Question: For a complete beginner like me, can anyone tell me how to just create sample demo application using "<URL>" in Android Studio version "0.8.6".
I have followed these mentioned steps in order to include the Android Sliding panel library
1) Download the latest stable release from the following location"<URL>"
2)extract the zip folder
From the you tube video "<URL>"
3)Created a folder in the root directory with name "libraries" (application name is "slidingPanelTesting2")
4)Copied the extracted directory in to the folder libraries
5) In the settings.gradle changed the first line of code to
'include ':app', ':libraries:AndroidSlidingUpPanel:AndroidSlidingUpPanel-2.0.1''
6)In the poject structure (file->projectstructure)
click on "app" of modules section, In Dependencies tab added the module Dependency
'''
libraries:AndroidSlidingUpPanel:AndroidSlidingUpPanel-2.0.1
'''
7)After clicking Apply I get the following error
'Error:Configuration with name 'default' not found.'

It would be great if some one can answer as I have many posts with the same problem without any answers
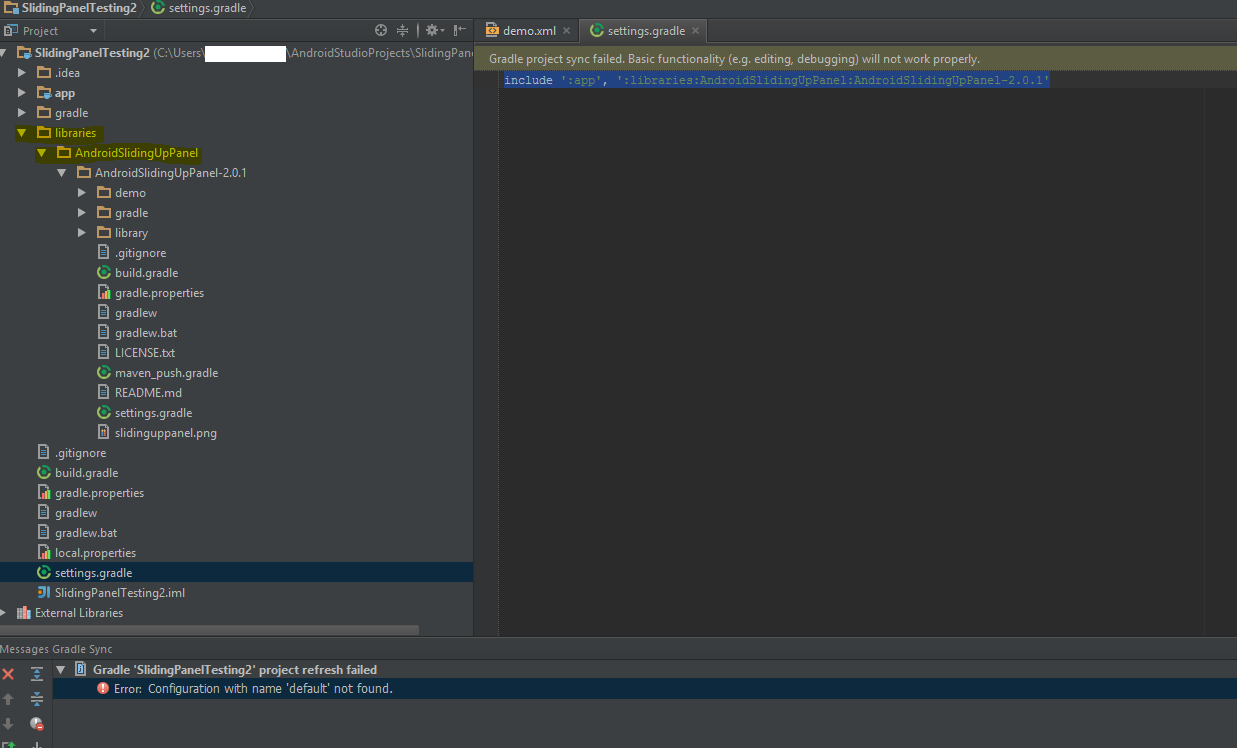
Answer: It's much easier to add this library to your Android Studio project. First of all undo all of your previous steps - they're simply not needed.
Open the 'build.gradle' file of your 'app'folder and add the following lines to the dependencies:
'''
dependencies {
repositories {
mavenCentral()
}
compile 'com.sothree.slidinguppanel:library:+'
}
'''
Done! Android Studio may complain that the repositories stuff doesn't belong there so just move it to the build.gradle file of the project itself instead of the app module.
Here's how your build.gradle files should look like in the end:

### Edit
As 'Scott Barta' mentioned in the comments, mavenCentral() isn't needed if there's already jcenter() in your repository list. jcenter() seems like a superset of mavenCentral() - Read more here: <URL>